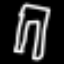
Label: pants